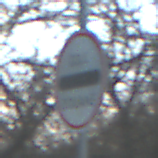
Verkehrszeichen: Zollstelle
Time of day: MorningAfternoon
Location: Outdoor (Nature)
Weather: Clear
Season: NotSpecified
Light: Natural